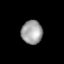
Tissue: lung
Cell type: T cells
Senescence score: 0.2192
Nuclear area (px): 491
Mean DAPI intensity: 158.892